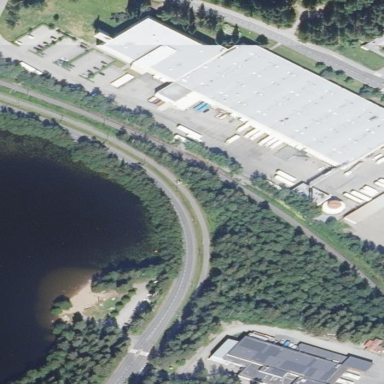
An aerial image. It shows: Warehouse.